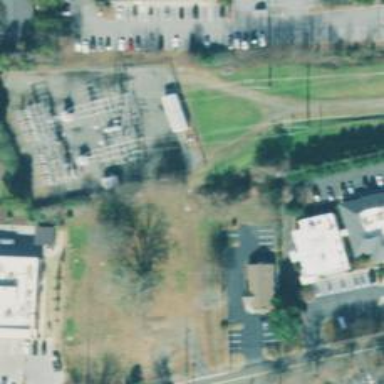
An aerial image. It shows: There is distribution substation enclosed by fence.